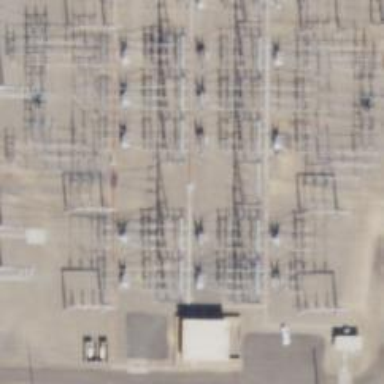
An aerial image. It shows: Switch used for power control.